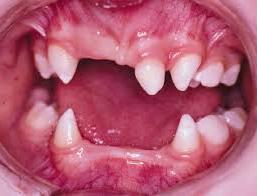
Condition: hypodontia